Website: home-depot
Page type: customer-info-address
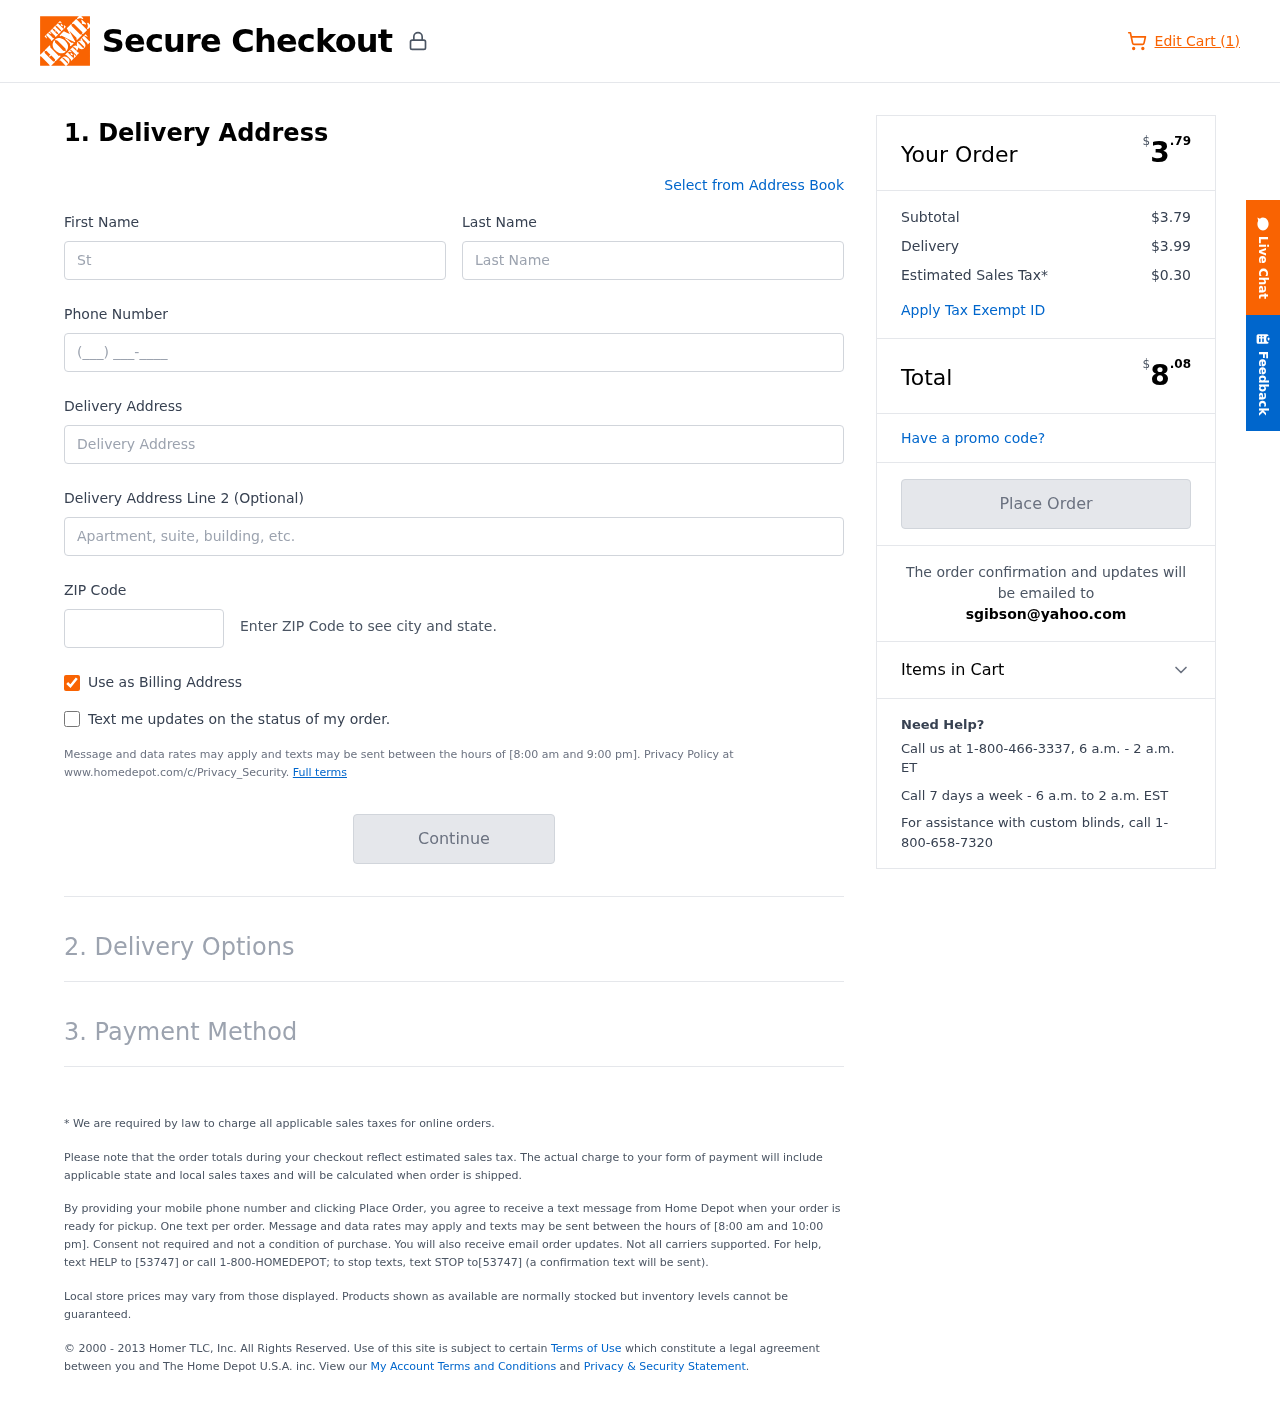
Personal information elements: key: PII_EMAIL
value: sgibson@yahoo.com
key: PII_FIRSTNAME
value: Stephanie
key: PII_LASTNAME
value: Gibson
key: PII_PHONE
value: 2247946390
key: PII_POSTCODE
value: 96502
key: PII_STREET
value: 13468 Christina Ports
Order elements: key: ORDER_NUM_ITEMS
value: Edit Cart (1)
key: ORDER_SUBTOTAL_HEADER
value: $3.79
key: ORDER_SUBTOTAL
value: $3.79
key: ORDER_SHIPPING_COST
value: $3.99
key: ORDER_TAX
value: $0.30
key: ORDER_TOTAL2
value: $8.08